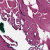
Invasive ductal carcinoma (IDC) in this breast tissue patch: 0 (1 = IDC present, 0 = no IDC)